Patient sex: M
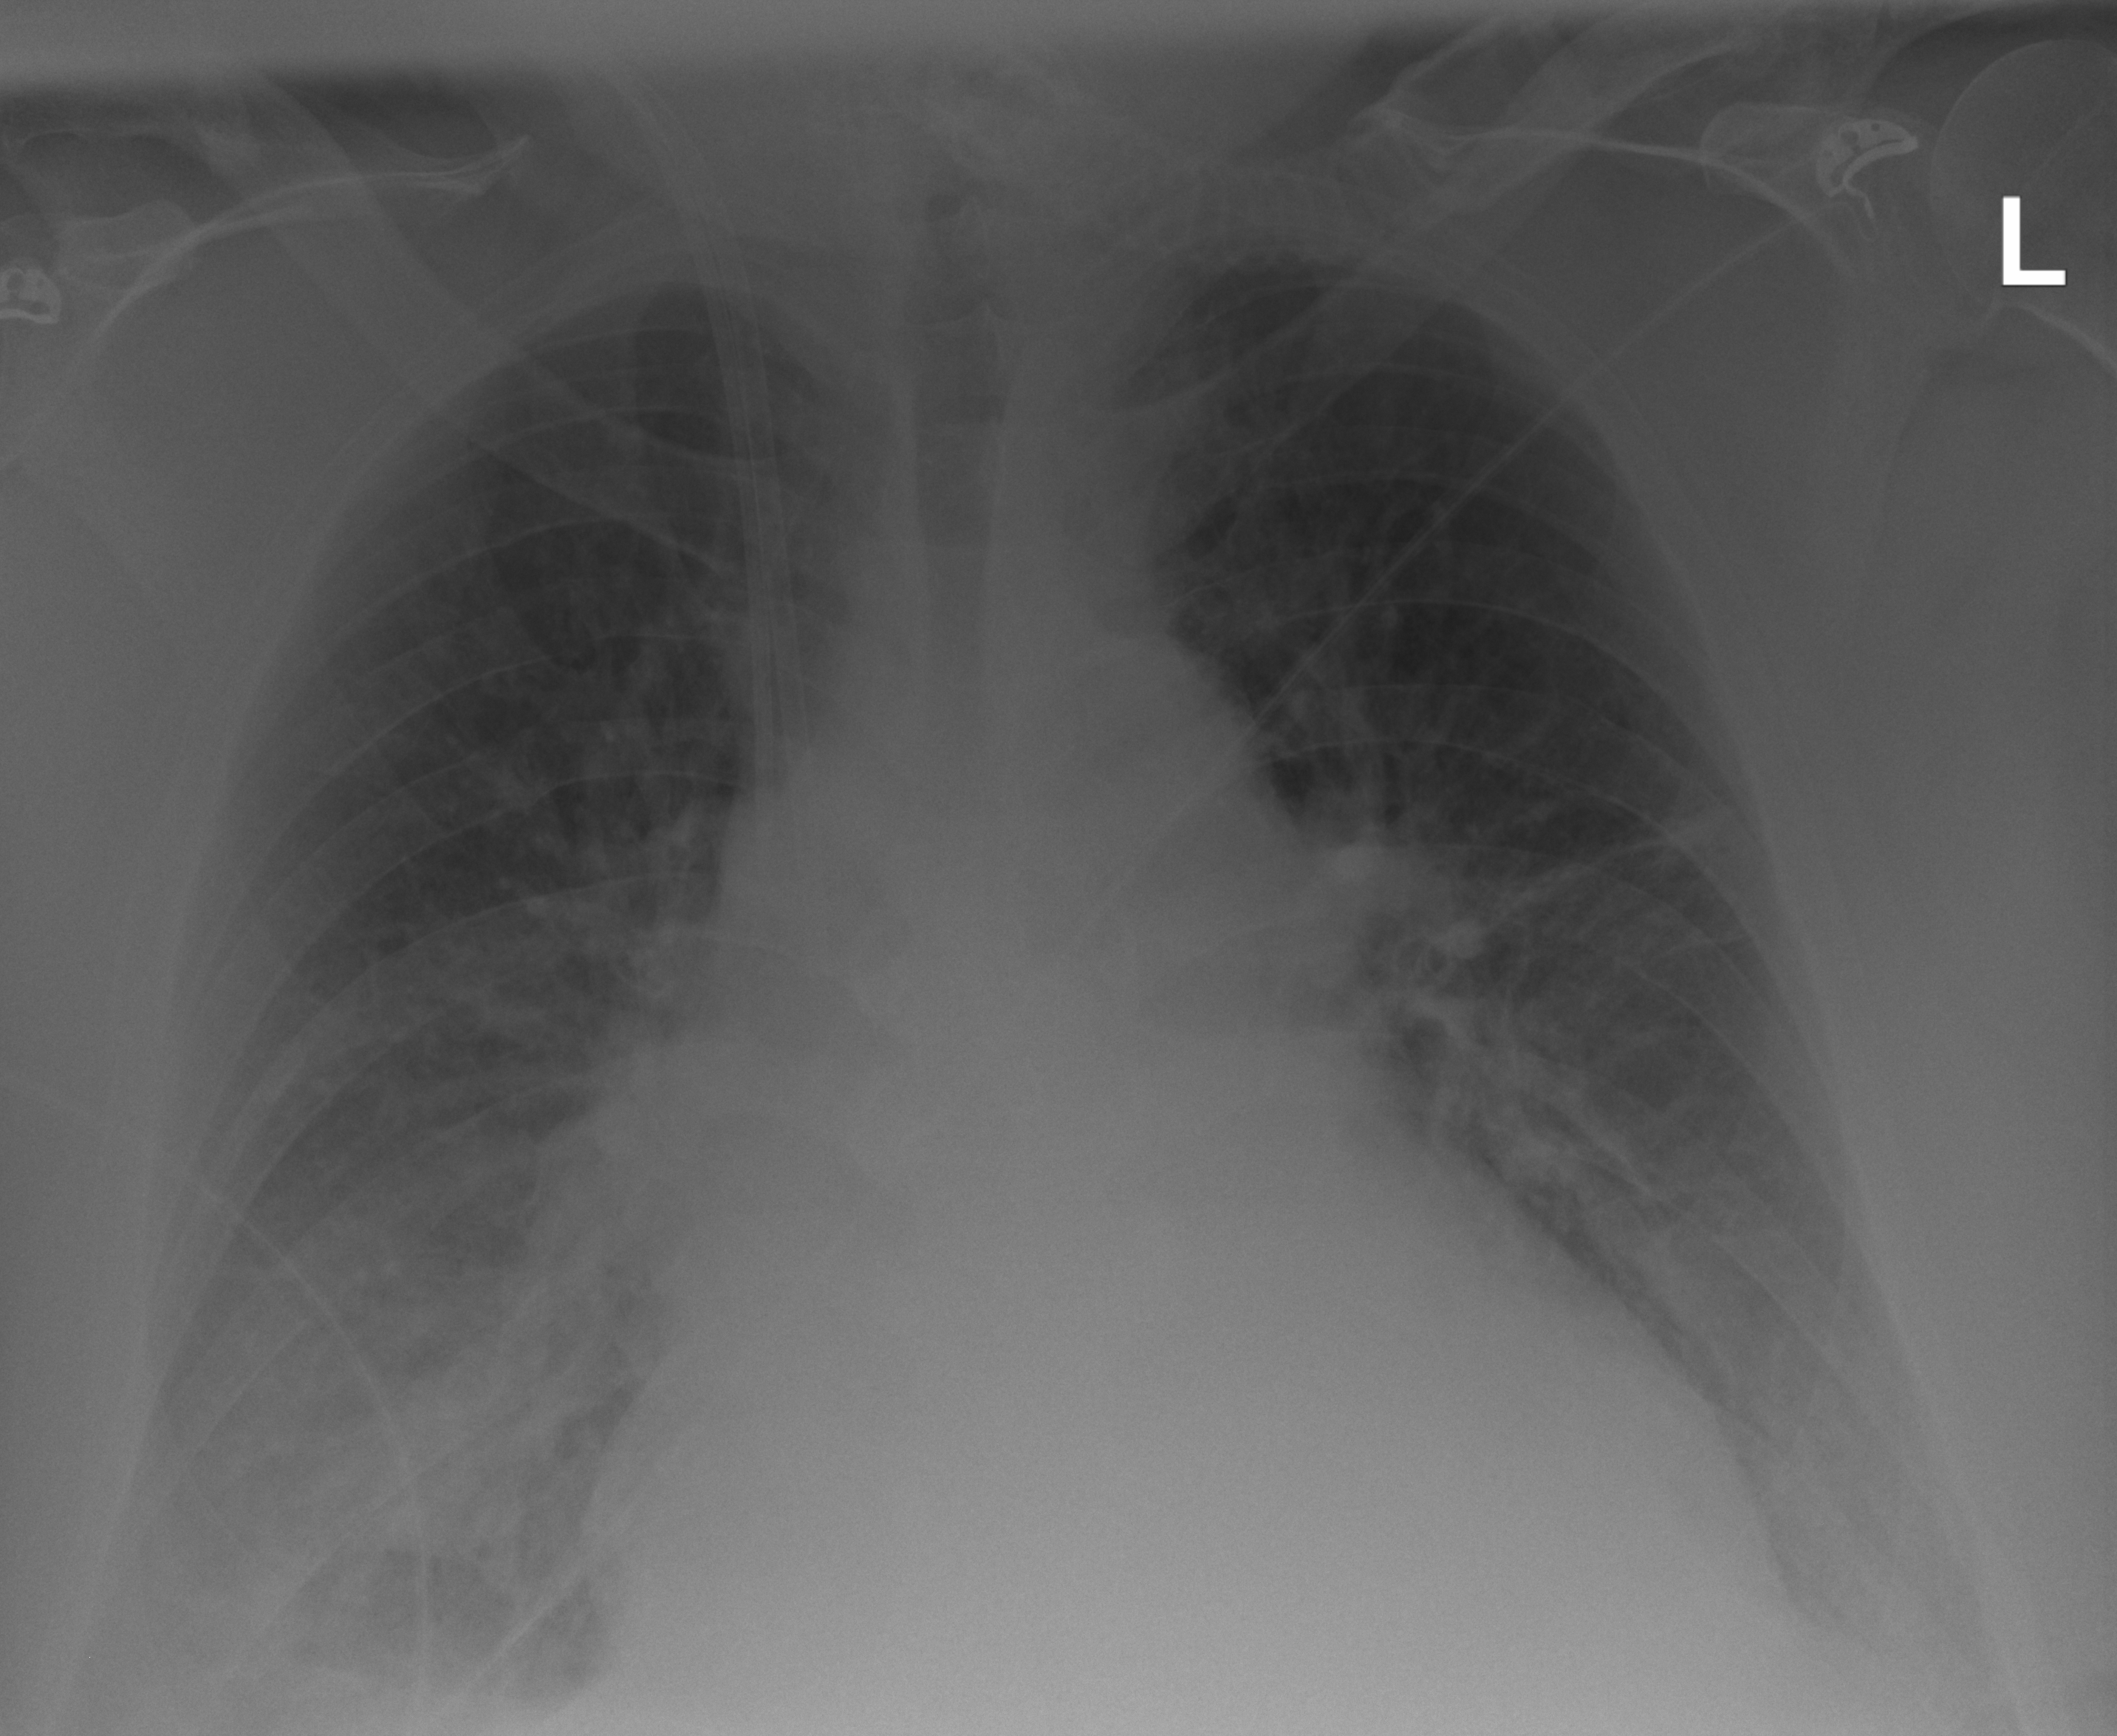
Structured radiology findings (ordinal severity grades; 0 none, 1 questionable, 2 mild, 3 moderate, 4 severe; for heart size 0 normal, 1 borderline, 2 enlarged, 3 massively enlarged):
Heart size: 2
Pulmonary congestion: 2
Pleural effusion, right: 2
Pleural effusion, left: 2
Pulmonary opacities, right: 0
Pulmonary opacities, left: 0
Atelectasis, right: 2
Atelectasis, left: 2